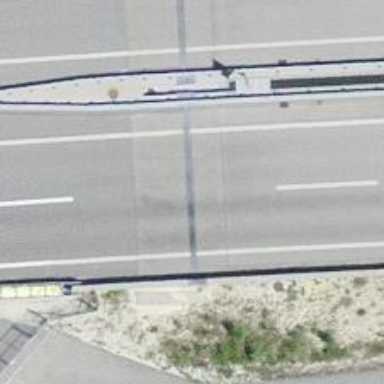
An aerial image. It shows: Asphalt motorway.